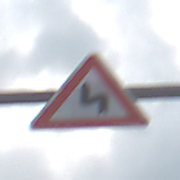
Verkehrszeichen: DoppelkurveZunaechstLinks
Umgebung: Outdoor, Nature
Tageszeit: MorningAfternoon
Wetter: PartlyCloudy
Licht: Natural
Jahreszeit: NotSpecified
Kontrast: LowContrast